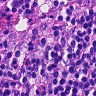
Metastatic tissue present: no